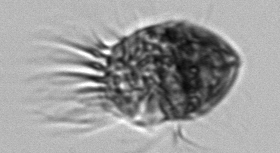
Label: Strombidium_morphotype1